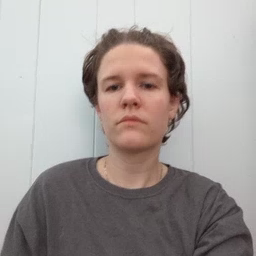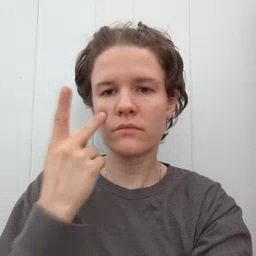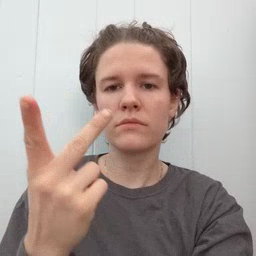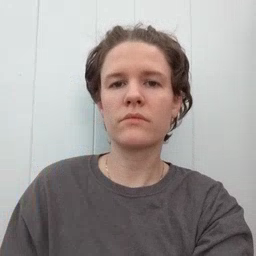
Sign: see